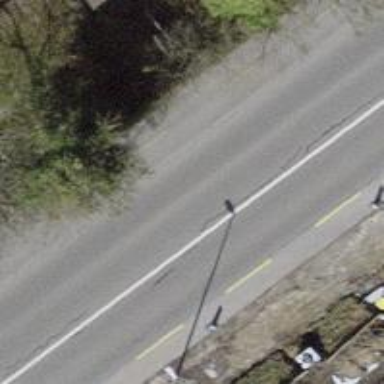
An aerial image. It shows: Primary highway with asphalt surface. There is lane designated for cycling on the left side.